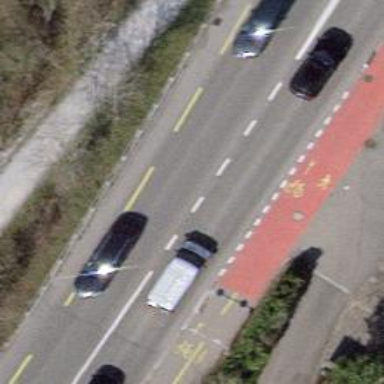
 featuring cycle lane on the left and cycle track on the right."